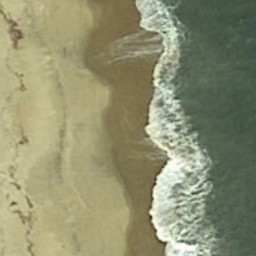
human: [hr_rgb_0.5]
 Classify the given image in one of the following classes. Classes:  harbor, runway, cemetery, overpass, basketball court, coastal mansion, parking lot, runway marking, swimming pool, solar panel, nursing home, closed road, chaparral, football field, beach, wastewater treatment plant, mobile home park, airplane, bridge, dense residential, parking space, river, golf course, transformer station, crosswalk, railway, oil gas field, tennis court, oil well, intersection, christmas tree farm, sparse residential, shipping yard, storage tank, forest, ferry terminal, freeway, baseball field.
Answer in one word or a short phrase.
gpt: beach